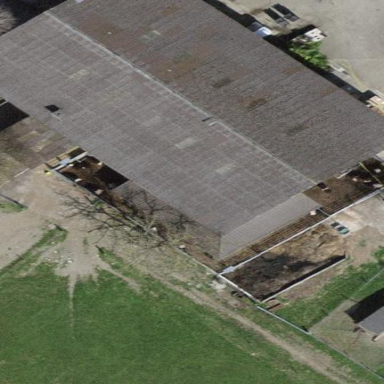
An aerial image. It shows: Rural barn.